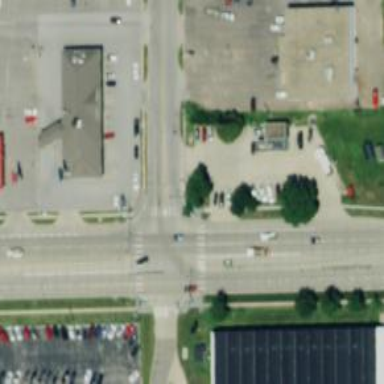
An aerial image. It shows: Crossing with pedestrian island and zebra markings.